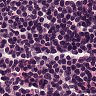
Metastatic tissue present: no